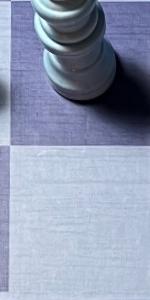
Label: Empty